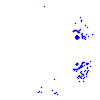
Particle: pion